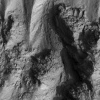
Atmospheric dust classification: not_dusty